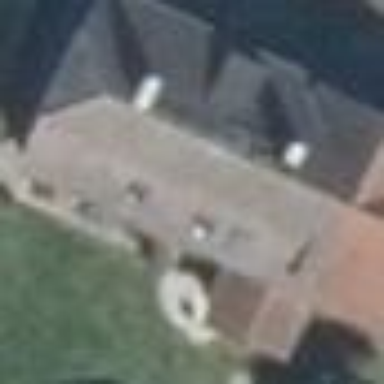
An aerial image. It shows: Building with half-hipped roof.